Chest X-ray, AP view. Patient: 72 years old, sex M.
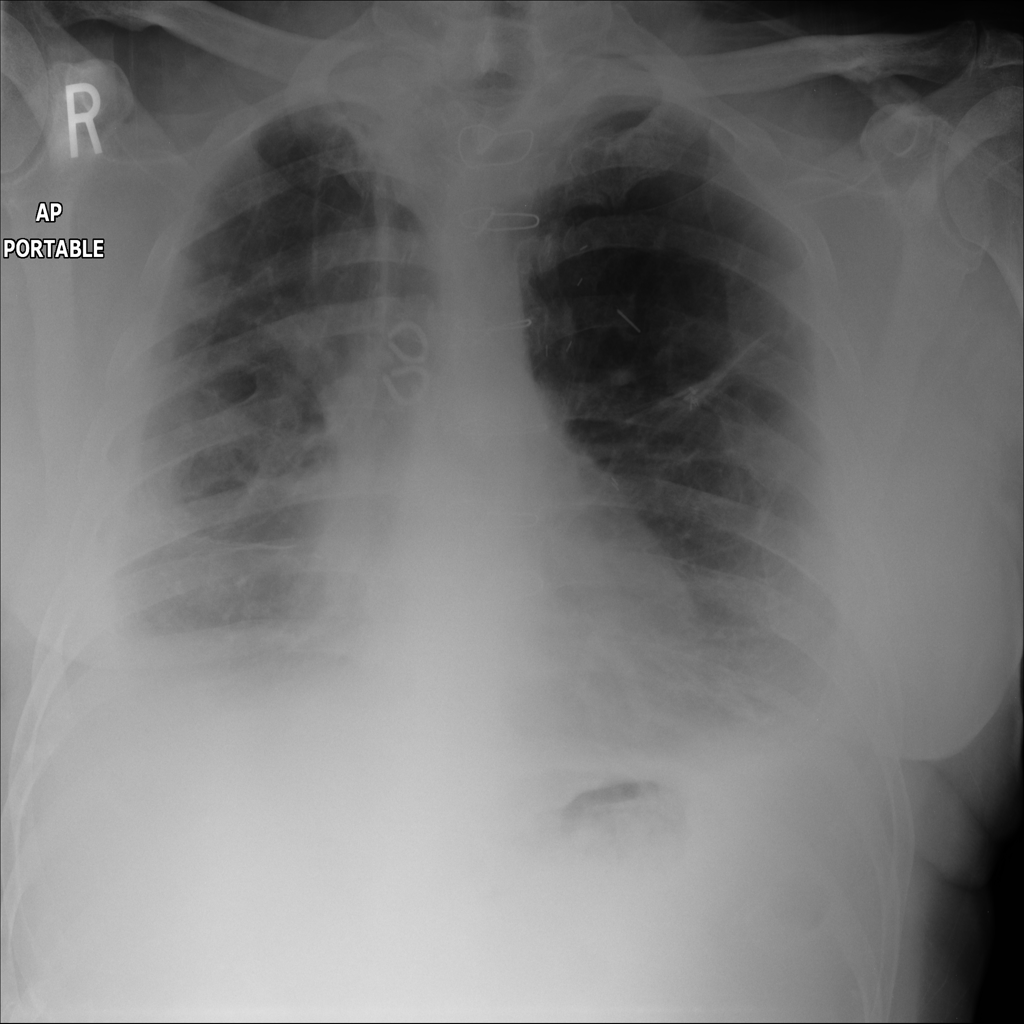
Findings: No Finding